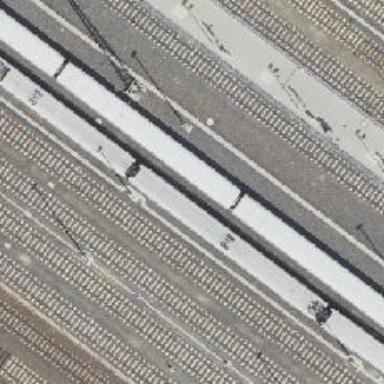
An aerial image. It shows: Abandoned railway yard.